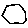
Label: hexagon